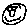
Label: smiley face